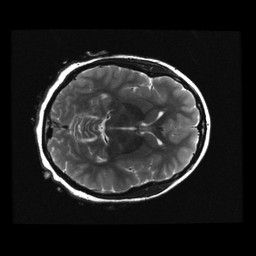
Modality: T2w
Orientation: axial
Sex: female
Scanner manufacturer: ge
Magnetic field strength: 3 T
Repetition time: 5 s
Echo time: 0.101 s